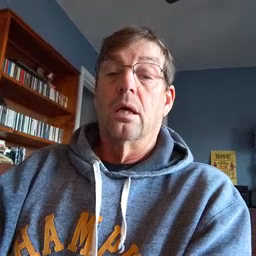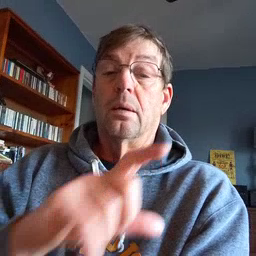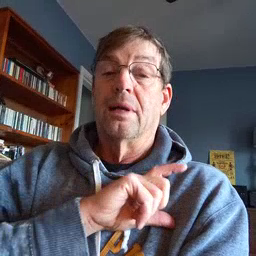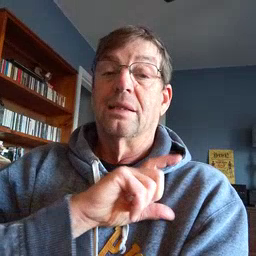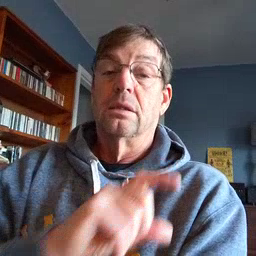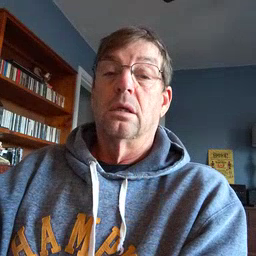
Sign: police